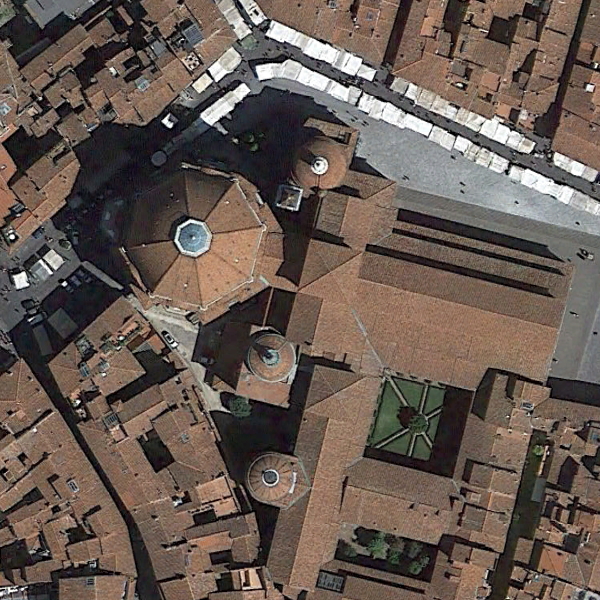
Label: Church